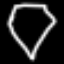
Label: diamond